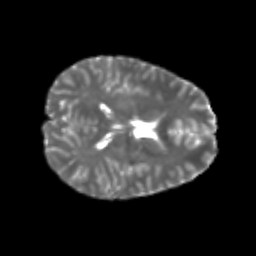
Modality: T2w
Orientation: axial
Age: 24
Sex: male
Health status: healthy
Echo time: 0.074 s